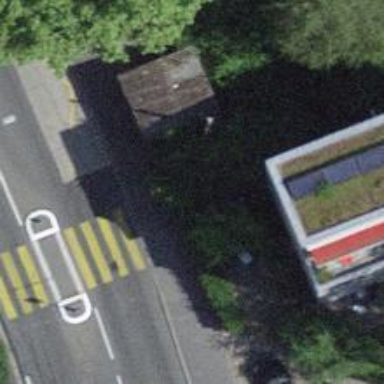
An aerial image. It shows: Zebra crossing on footway.